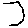
Label: hexagon